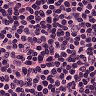
Metastatic tissue present: no